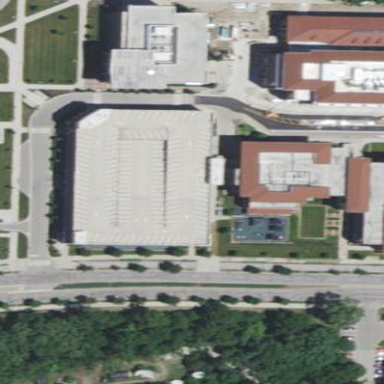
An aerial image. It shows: View of university building.